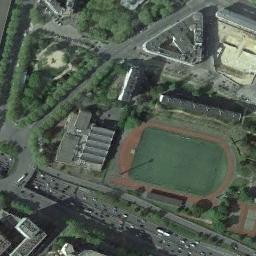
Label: ground_track_field